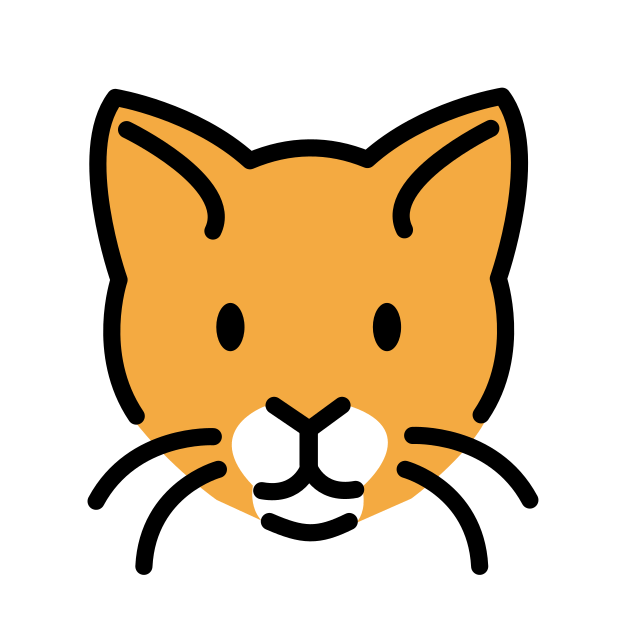
cat face